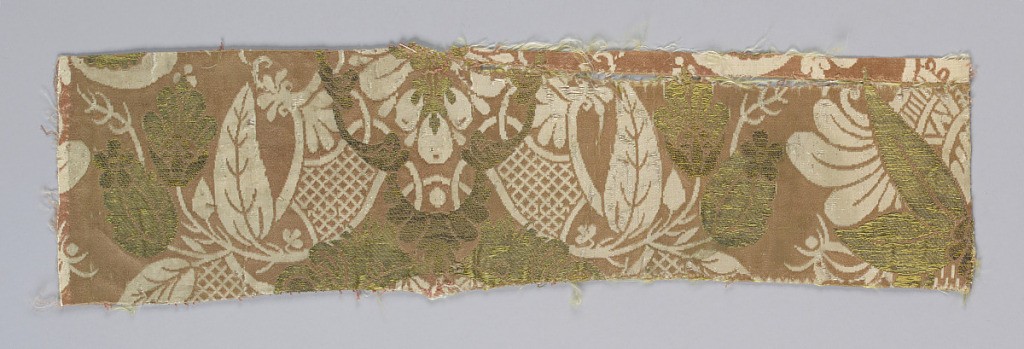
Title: Fragment
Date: late 17th–early 18th century
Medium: silk, metallic yarns Technique: Compound weave in 8-harness satin with floats of of the foundation weft and continuous and discontinuous supplementary weft patterning bound plain weave by a supplementary warp. l
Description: Fragment of russet silk satin brocaded in gold, and ivory and green silk, showing incomplete symmetrical  pattern of foliage and lattice. One selvage present.